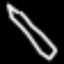
Label: pencil